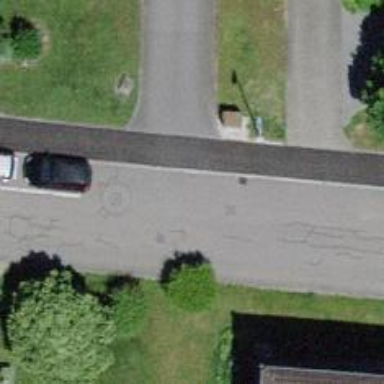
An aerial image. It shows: Asphalt road designated as living street.